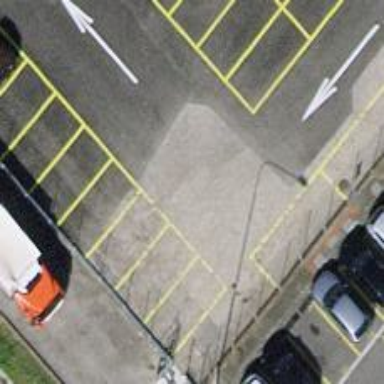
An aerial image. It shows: Road serving as parking aisle.